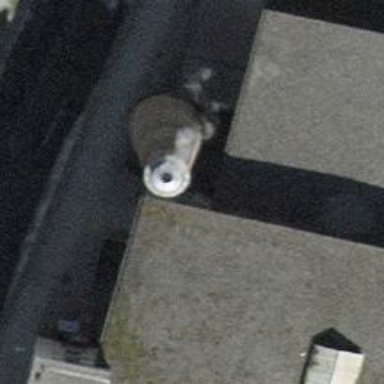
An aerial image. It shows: Chimney that is man-made.